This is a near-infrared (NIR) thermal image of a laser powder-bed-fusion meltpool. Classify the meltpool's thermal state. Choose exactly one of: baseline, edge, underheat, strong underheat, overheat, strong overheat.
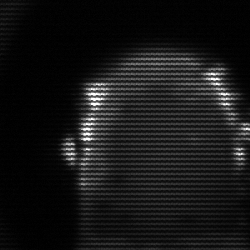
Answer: baseline